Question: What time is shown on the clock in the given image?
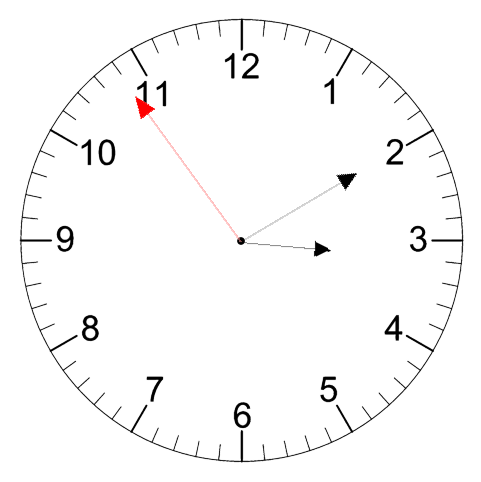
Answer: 03:09:54